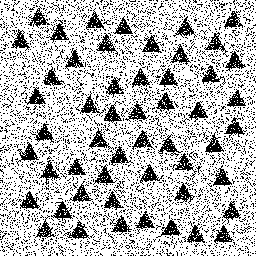
Squares: 0
Triangles: 52
Stars: 0
Total shapes: 52